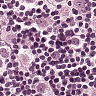
Metastatic tissue present: yes